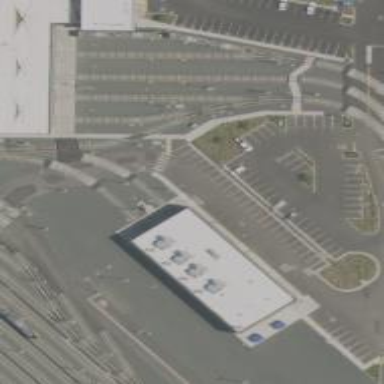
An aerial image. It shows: Light rail yard with electrified contact lines.